Field crop: tomato
Growth stage: 2
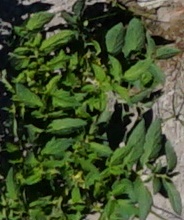
Species: tomato